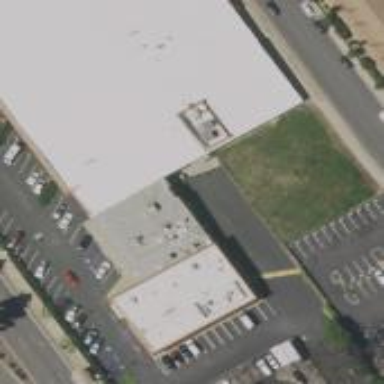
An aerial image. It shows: Retail building.